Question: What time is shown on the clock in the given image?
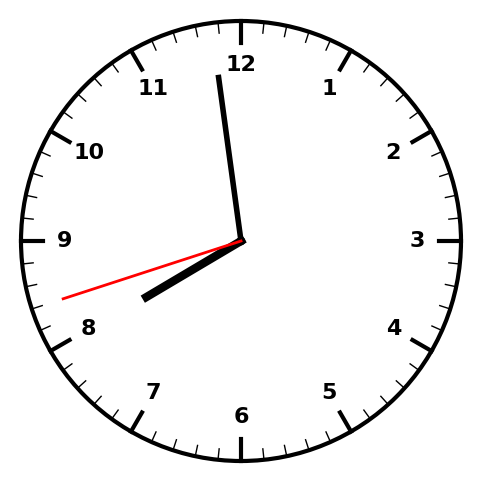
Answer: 07:58:42